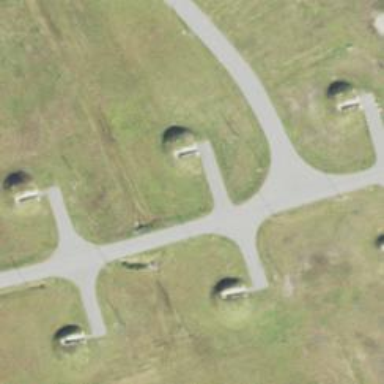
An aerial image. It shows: Military bunker for protection and defense.